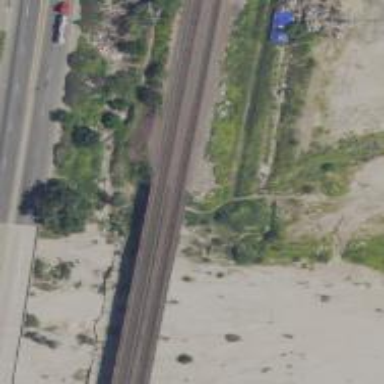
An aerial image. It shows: Bridge over railway line.